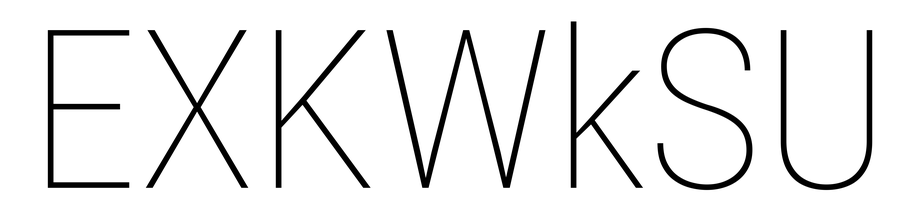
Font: Roboto_Condensed_Thin